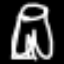
Label: pants